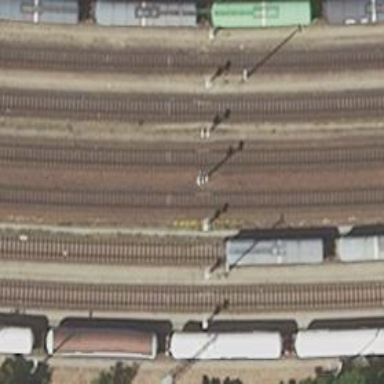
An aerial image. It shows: Railway track with contact line for electrification.